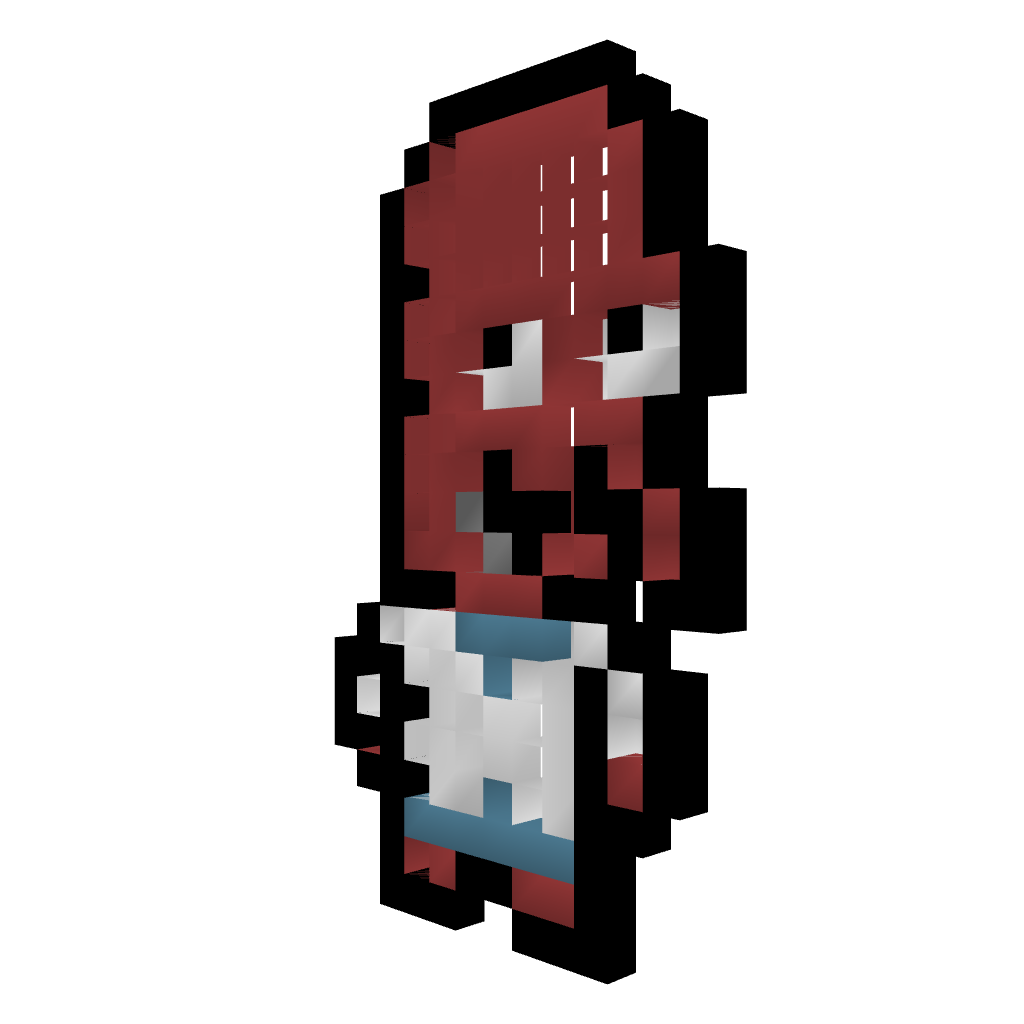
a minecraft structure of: Toon Zoidberg high quality